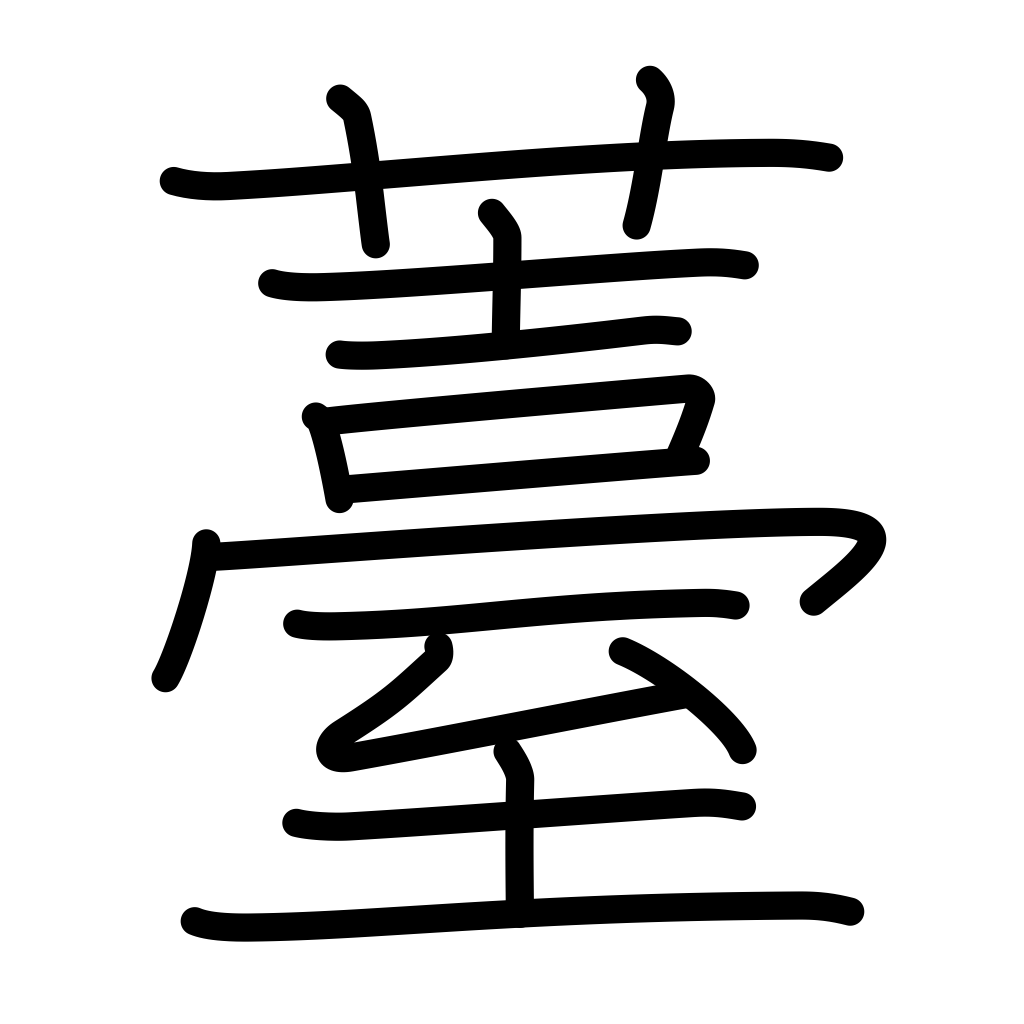
Meaning: seed pod